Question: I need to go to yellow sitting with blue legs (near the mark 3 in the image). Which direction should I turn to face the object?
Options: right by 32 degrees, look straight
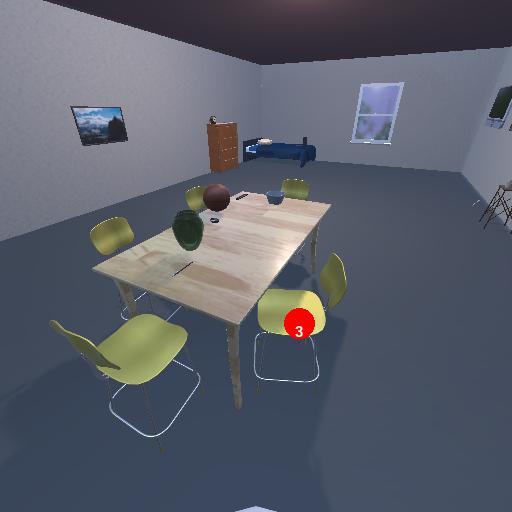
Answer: right by 32 degrees